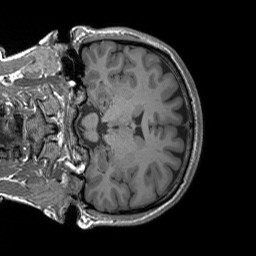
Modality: T1w
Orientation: coronal